Question: I want to display PDF file in iPad using CATiled Layer
All is well but when i use CATiledLayer in my app and run it , PDF file will display like this shown in image
Here is my Code
'''
tiledLayer = [CATiledLayer layer];
tiledLayer.delegate = self;
//Set load block of tiled layer
tiledLayer.tileSize = CGSizeMake(1024.0, 1024.0);
tiledLayer.levelsOfDetail = 1000;
tiledLayer.levelsOfDetailBias = 1000;
'''
'''
CGContextSetRGBFillColor(ctx, 1.0, 1.0, 1.0, 1.0);
CGContextFillRect(ctx, CGContextGetClipBoundingBox(ctx));
CGContextTranslateCTM(ctx, 0.0, layer.bounds.size.height);
CGContextScaleCTM(ctx, 1.0, -1.0);
CGContextConcatCTM(ctx, CGPDFPageGetDrawingTransform(myPageRef, kCGPDFCropBox, layer.bounds, 0, true));
CGContextDrawPDFPage(ctx, myPageRef);
'''
Please help me to solve this problem.Thank u in advance.
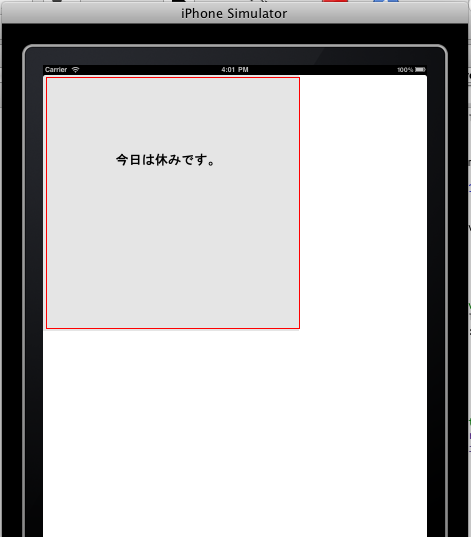
Answer: CGPDFPageGetDrawingTransform does not scale your pdf up - you need to write your own transform code to calculate the best aspect ratio for the pdf.
Note that CGPDFPageGetDrawingTransform also checks for in the pdf, you can use sth like this to correct it manually:
'''
int rotate = CGPDFPageGetRotationAngle(page);
switch (rotate) {
case 0:
renderingSize.width = roundf(cropBox.size.width * zoom / 100);
renderingSize.height = roundf(cropBox.size.height * zoom / 100);
CGContextTranslateCTM(context, 0, cropBox.size.height);
CGContextScaleCTM(context, 1, -1);
break;
case 90:
renderingSize.width = roundf(cropBox.size.height * zoom / 100);
renderingSize.height = roundf(cropBox.size.width * zoom / 100);
CGContextScaleCTM(context, 1, -1);
CGContextRotateCTM(context, -M_PI / 2.f);
break;
case 180:
case -180:
renderingSize.width = roundf(cropBox.size.width * zoom / 100);
renderingSize.height = roundf(cropBox.size.height * zoom / 100);
CGContextScaleCTM(context, 1, -1);
CGContextTranslateCTM(context, cropBox.size.width, 0);
CGContextRotateCTM(context, M_PI * 1.f);
break;
case 270:
case -90:
renderingSize.width = roundf(cropBox.size.height * zoom / 100);
renderingSize.height = roundf(cropBox.size.width * zoom / 100);
CGContextTranslateCTM(context, cropBox.size.height, cropBox.size.width);
CGContextRotateCTM(context, M_PI / 2.f);
CGContextScaleCTM(context, -1, 1);
break;
}
'''